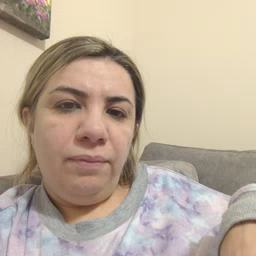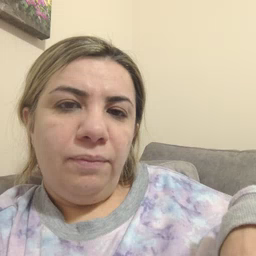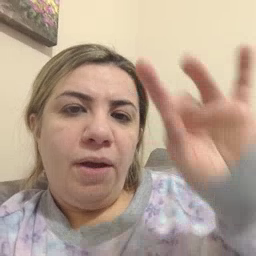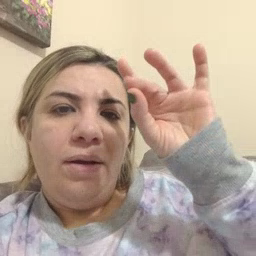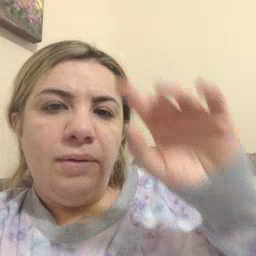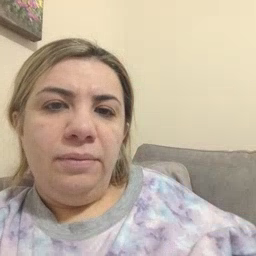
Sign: find